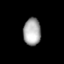
Tissue: prostate
Cell type: T cells
Senescence score: 0.3367
Nuclear area (px): 469
Mean DAPI intensity: 167.341